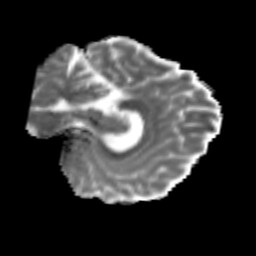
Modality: MD
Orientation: sagittal
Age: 25
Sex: female
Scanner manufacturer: siemens
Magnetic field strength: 3 T
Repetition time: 3.5 s
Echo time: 0.125 s